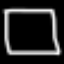
Label: square